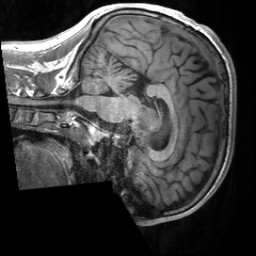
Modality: T1w
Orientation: sagittal
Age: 26
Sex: male
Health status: healthy
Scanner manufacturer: siemens
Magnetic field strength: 3 T
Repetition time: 2 s
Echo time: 0.00232 s